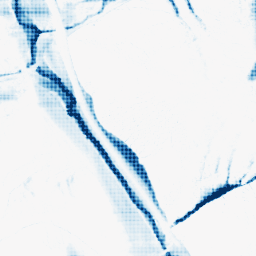
Category: morphological
Decomposition family: morphological_ellipse
Decomposition parameters: operation: closing
width: 5
height: 50
Upsampling method: sinc_hamming
Upsampling parameters: scale: 8
kernel_size: 8
Upsampling scale: 8